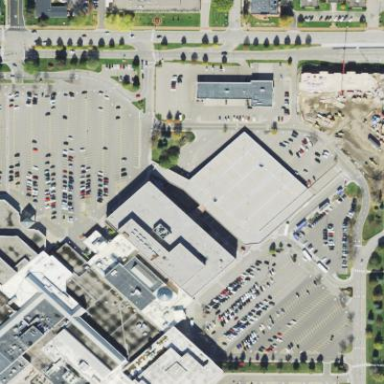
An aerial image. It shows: Multi-storey parking building.